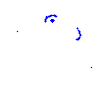
Particle: proton